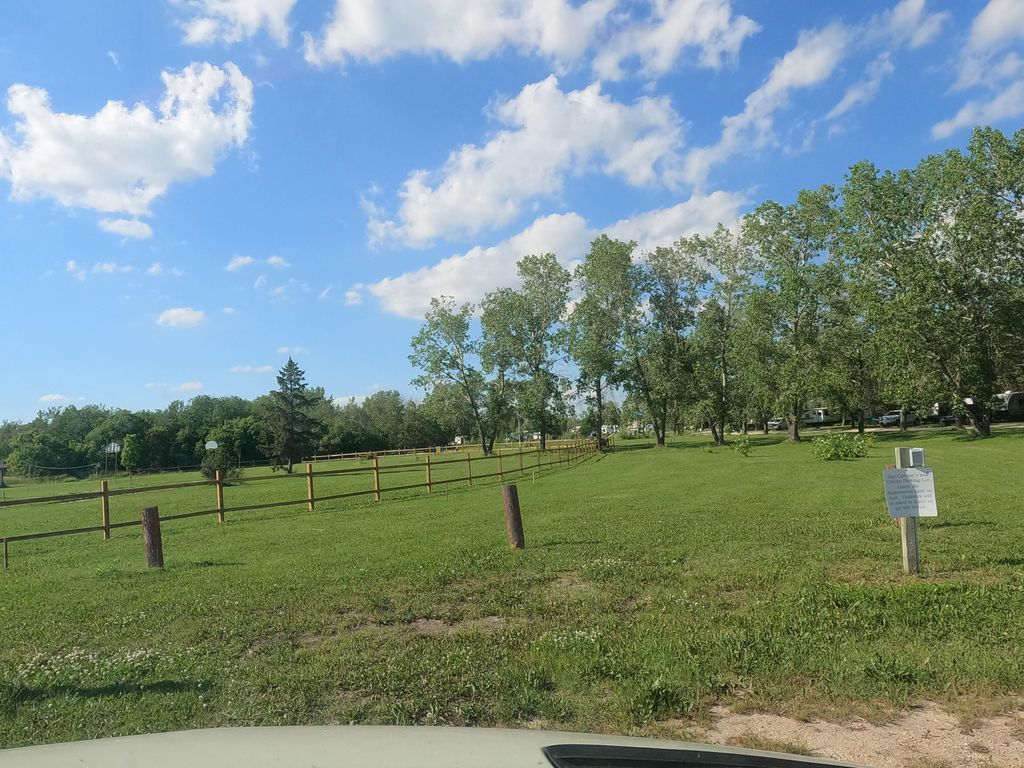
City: winnipeg